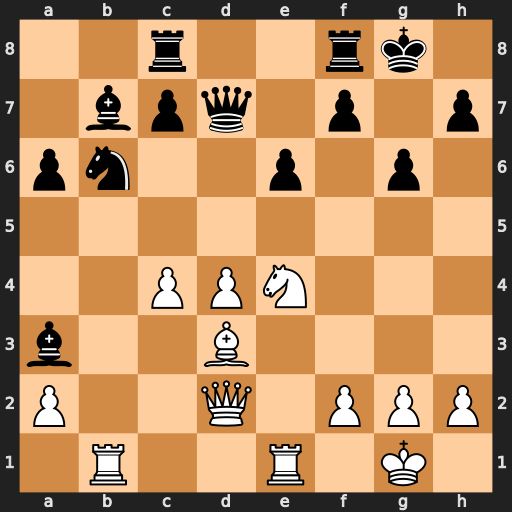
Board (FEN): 2r2rk1/1bpq1p1p/pn2p1p1/8/2PPN3/b2B4/P2Q1PPP/1R2R1K1
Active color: w
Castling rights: -
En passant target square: -
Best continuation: Nf6+ Kg7 Nxd7